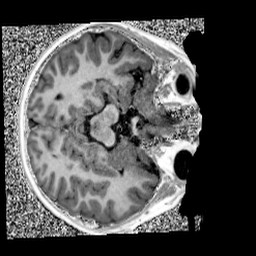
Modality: UNIT1
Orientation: axial
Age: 9
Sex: male
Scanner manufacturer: siemens
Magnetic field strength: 3 T
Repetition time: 4 s
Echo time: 0.00299 s